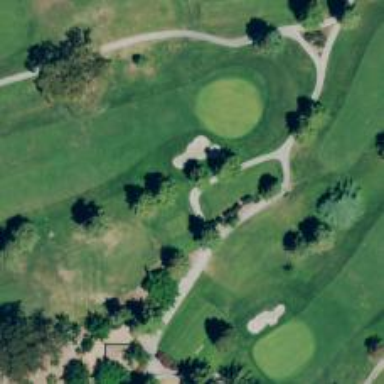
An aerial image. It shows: Service road used as golf cart path.